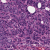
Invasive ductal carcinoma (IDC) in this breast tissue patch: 1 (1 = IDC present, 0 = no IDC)